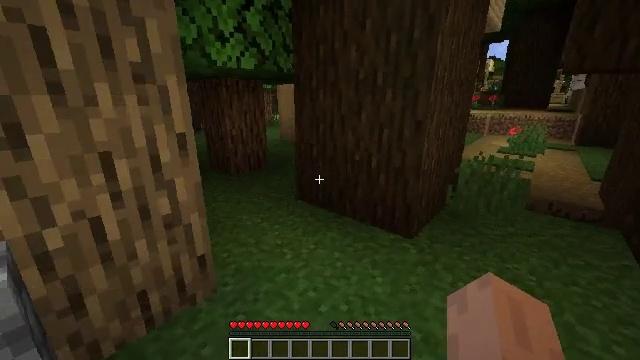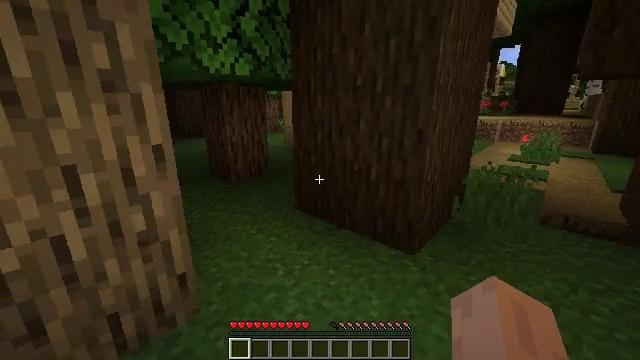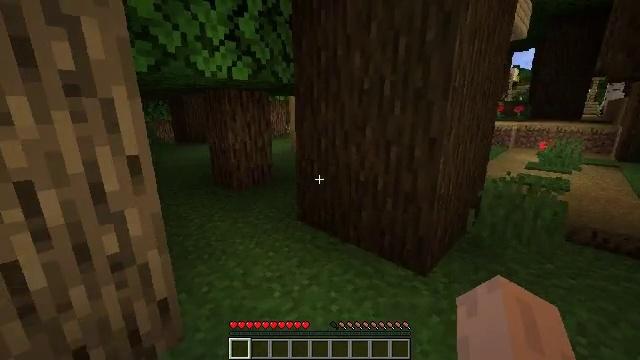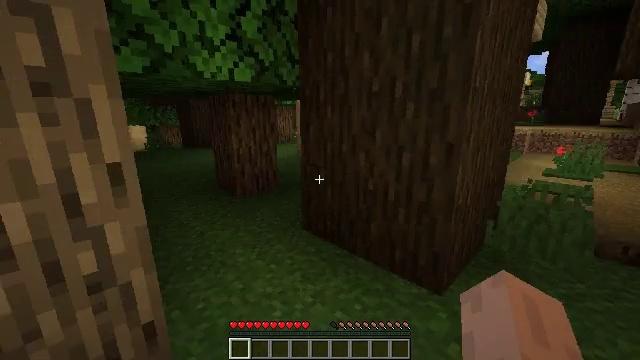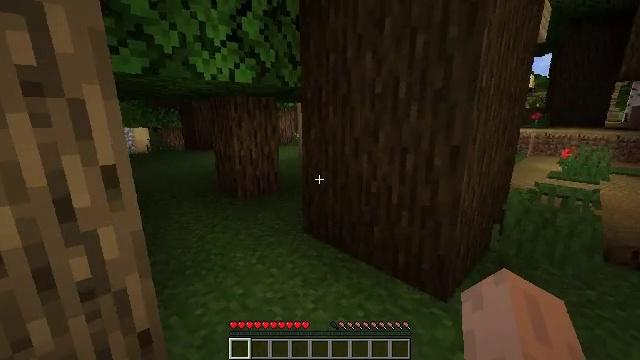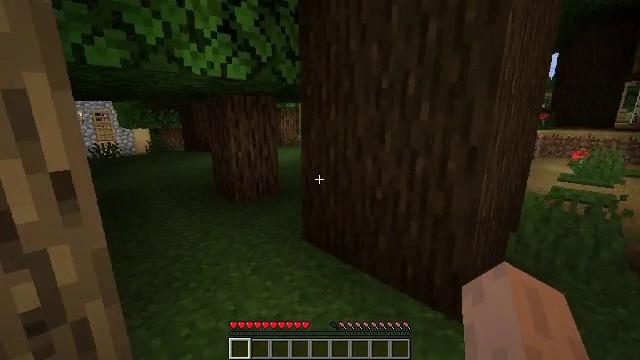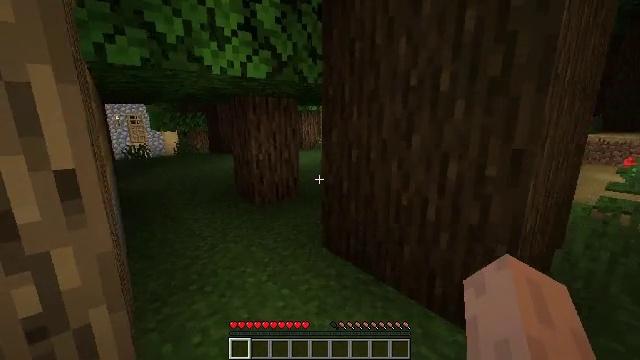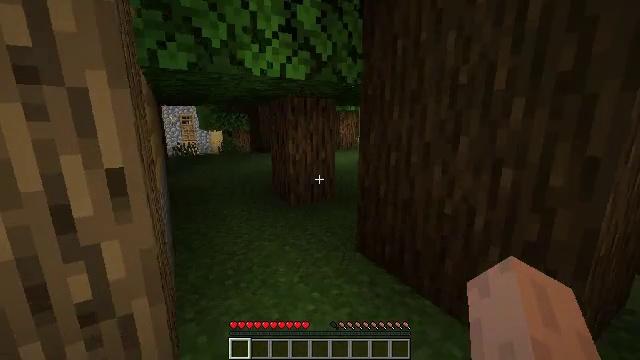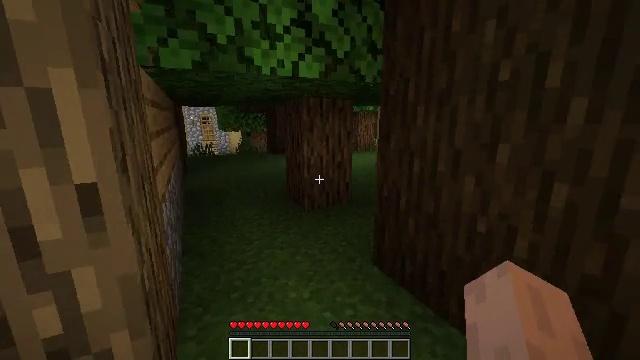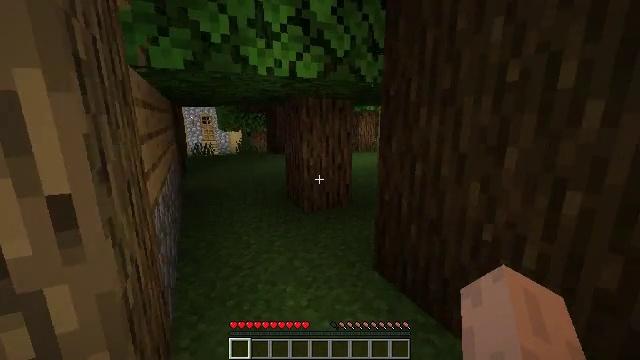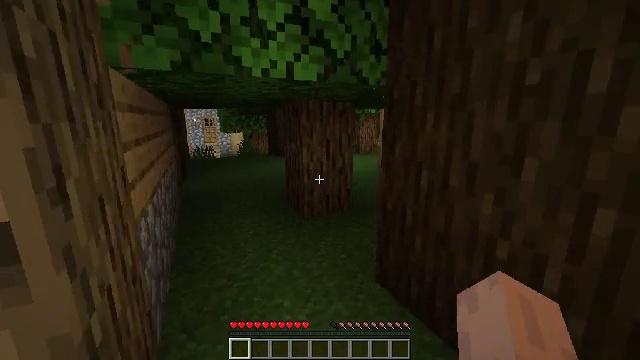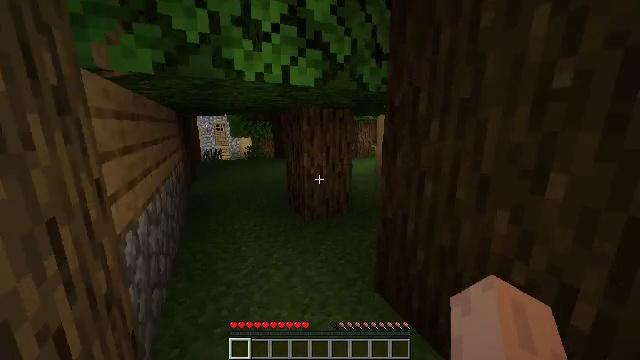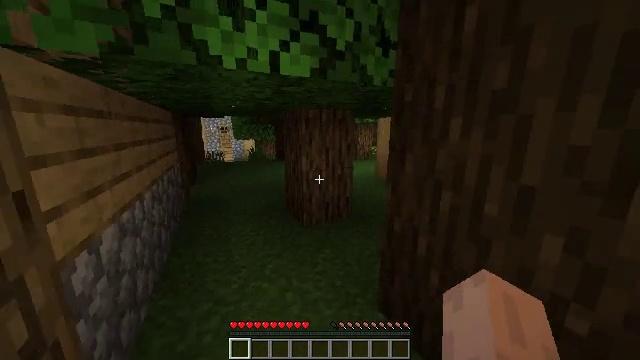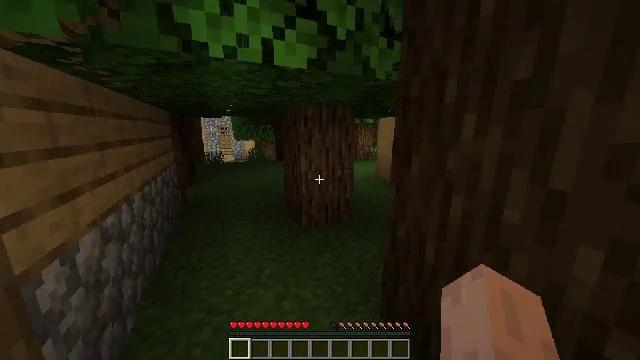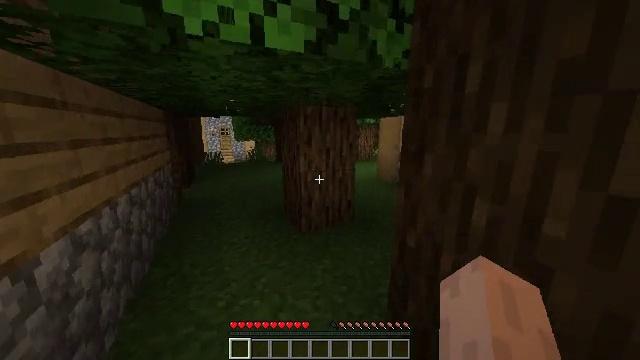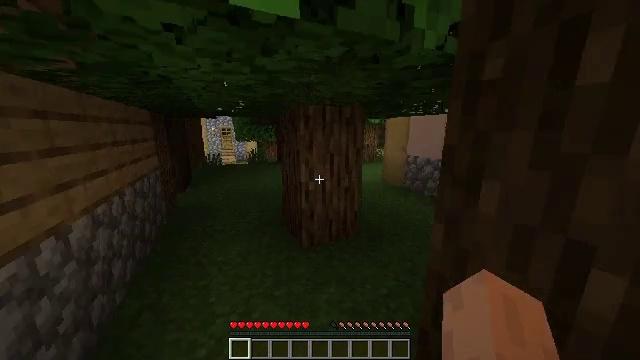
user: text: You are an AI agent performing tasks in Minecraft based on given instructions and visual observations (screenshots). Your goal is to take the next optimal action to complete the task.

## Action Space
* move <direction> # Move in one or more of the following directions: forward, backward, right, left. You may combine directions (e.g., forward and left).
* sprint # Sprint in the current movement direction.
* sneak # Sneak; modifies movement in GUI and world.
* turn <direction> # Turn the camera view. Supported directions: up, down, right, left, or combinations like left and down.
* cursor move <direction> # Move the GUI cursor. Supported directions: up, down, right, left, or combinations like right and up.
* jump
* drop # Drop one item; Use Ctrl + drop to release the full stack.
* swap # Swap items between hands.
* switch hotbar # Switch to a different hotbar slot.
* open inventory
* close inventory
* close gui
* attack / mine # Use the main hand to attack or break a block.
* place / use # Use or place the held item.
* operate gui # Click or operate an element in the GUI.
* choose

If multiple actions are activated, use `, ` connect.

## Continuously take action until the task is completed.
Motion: motion action
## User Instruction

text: Mine planks.
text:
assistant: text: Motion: move forward, turn left and up
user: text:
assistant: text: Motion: move forward, turn left and up
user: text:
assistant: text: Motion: move forward, turn left
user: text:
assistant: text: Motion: move forward
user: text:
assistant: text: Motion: no_op
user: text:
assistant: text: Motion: move forward, turn left
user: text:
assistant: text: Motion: move forward, turn left
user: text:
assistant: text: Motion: turn left
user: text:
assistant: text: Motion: move forward
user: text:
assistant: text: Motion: move forward
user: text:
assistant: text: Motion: move forward
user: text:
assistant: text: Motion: move forward
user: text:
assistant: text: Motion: move forward
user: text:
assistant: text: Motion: move forward
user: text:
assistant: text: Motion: move forward
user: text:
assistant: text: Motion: move forward, turn left
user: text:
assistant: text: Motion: move forward, turn left and up
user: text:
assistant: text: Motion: move forward
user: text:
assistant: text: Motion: move forward
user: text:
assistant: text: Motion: move forward
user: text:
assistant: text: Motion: move forward and move left
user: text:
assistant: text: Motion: move forward and move left, turn right and down
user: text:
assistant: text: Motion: move forward and move left, turn left and down
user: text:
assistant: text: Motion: move forward and move left
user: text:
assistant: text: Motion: move forward and move left
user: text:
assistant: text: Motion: move forward and move left, turn left
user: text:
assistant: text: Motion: move forward and move left
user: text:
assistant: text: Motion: move forward and move left
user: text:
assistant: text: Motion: move forward and move left
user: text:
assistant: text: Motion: move forward